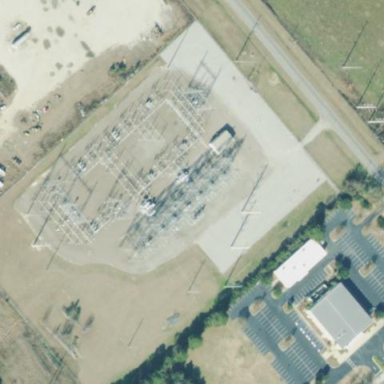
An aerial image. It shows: Outdoor power substation. The substation is at the transmission level. It is surrounded by fence.